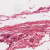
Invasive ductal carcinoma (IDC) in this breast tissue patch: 0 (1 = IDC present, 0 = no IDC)